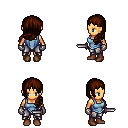
a pixel art fantasy rpg character, female body template, human, tanned skin, blue vest, metal pants, brown left-swept hairstyle, metal gloves, brown shoes, dagger, four views (front, back, left, right), 2x2 character sprite sheet, small pixel art, hard edges, no anti-aliasing